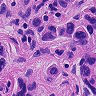
Metastatic tissue present: yes